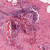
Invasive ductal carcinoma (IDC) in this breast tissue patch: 0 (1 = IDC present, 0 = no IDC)